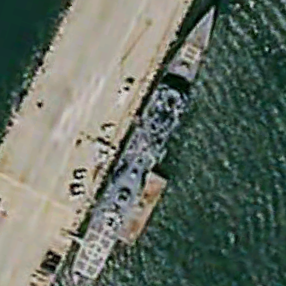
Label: cruiser